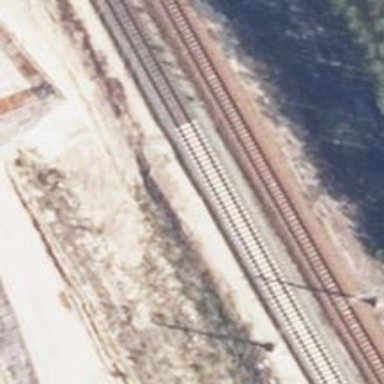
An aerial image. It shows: Rail line with electrified contact lines on embankment.